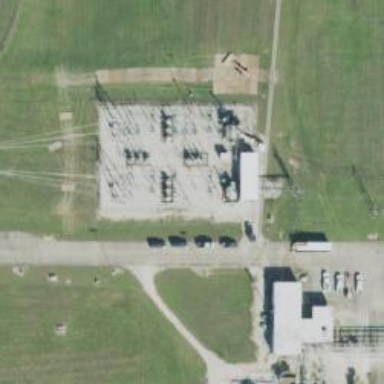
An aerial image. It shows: Switch for power supply.